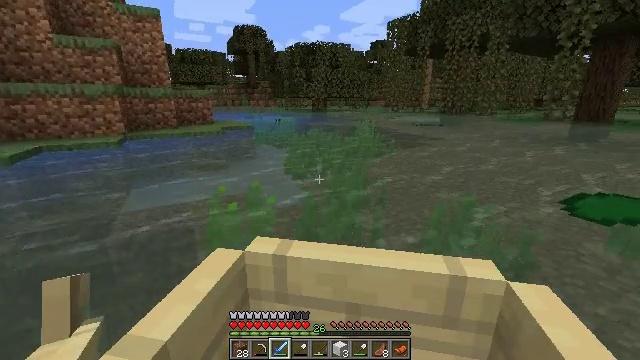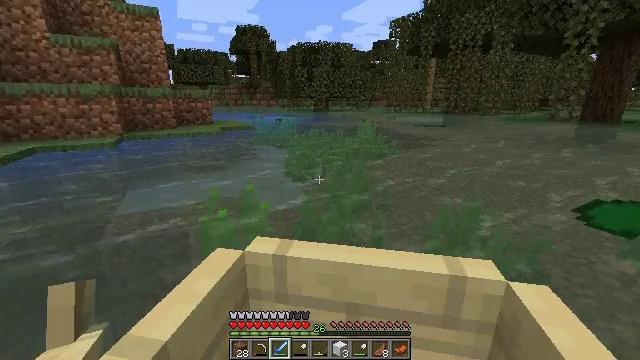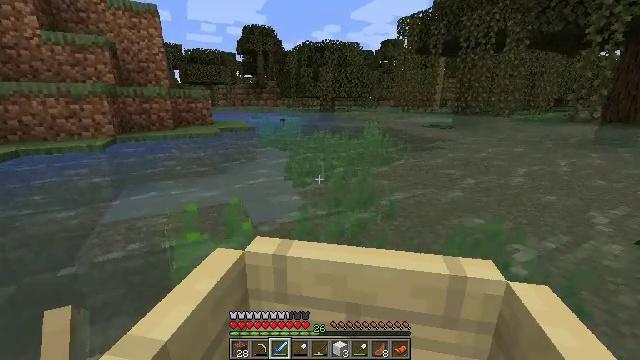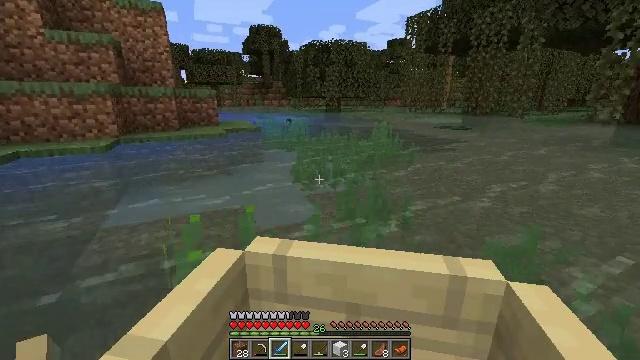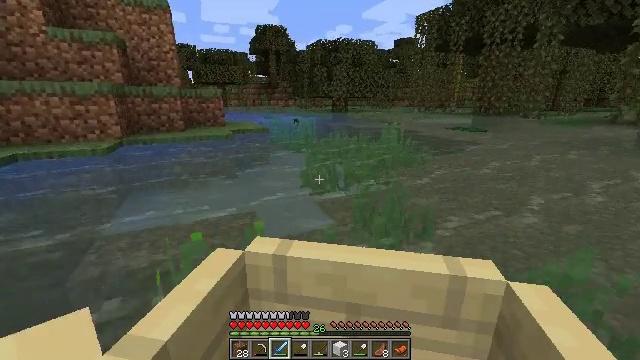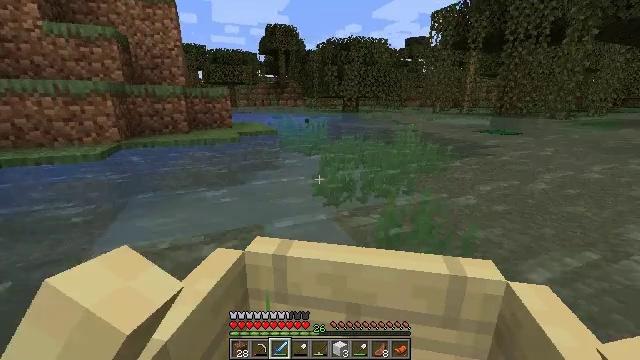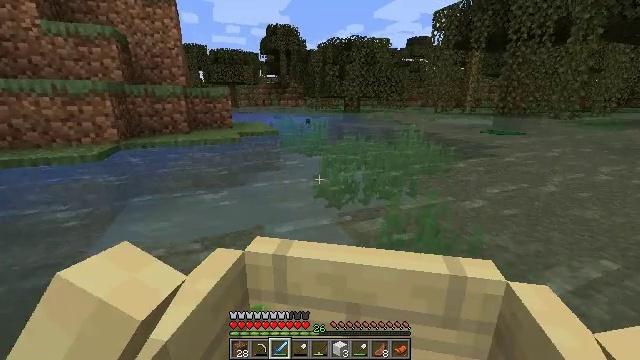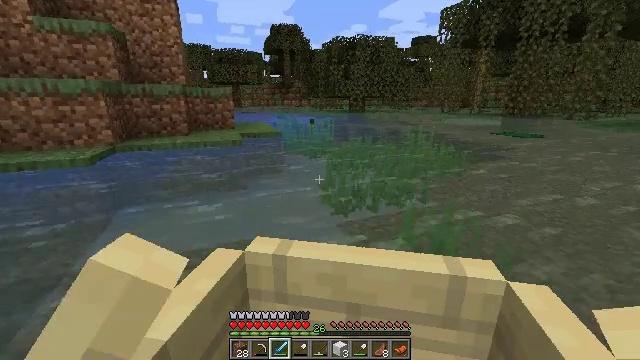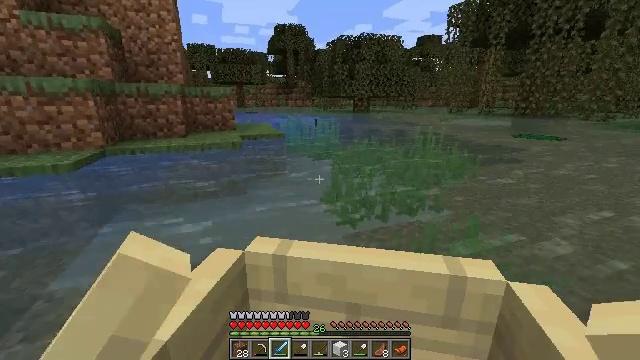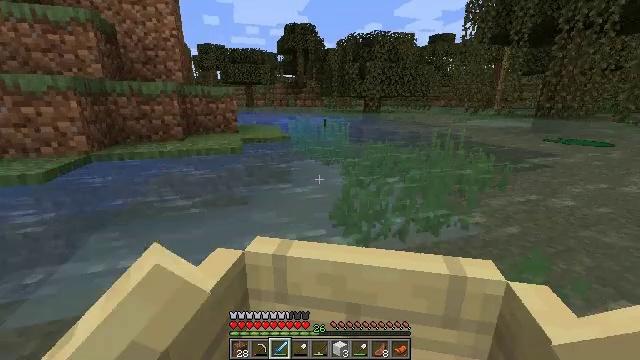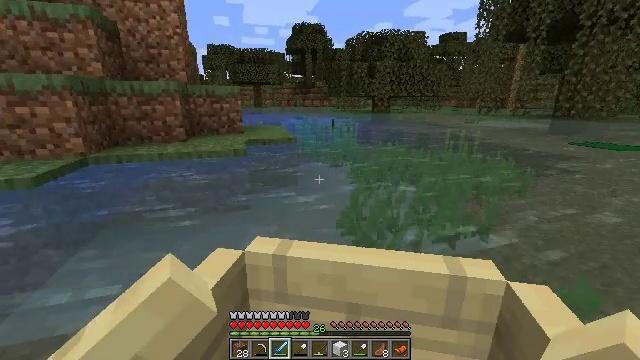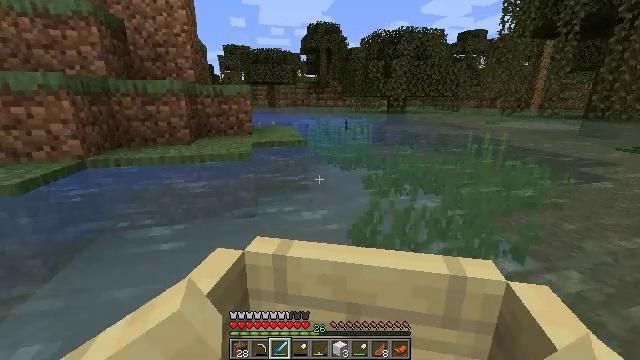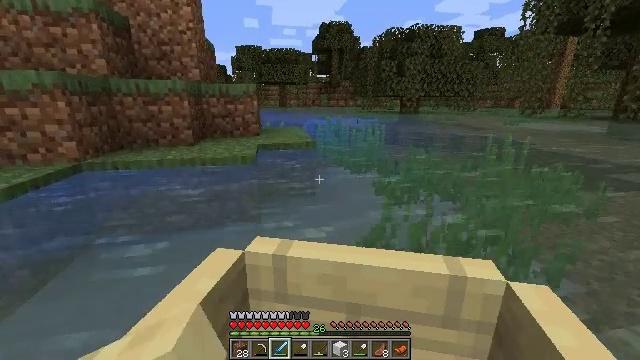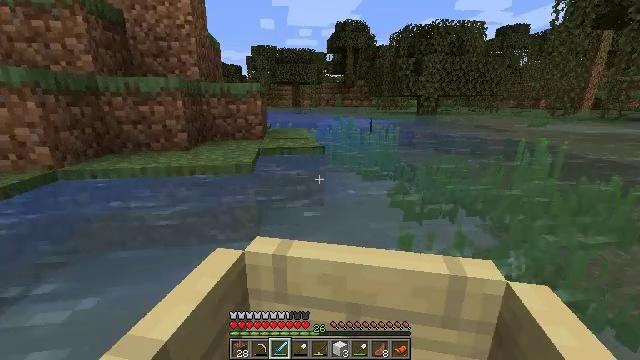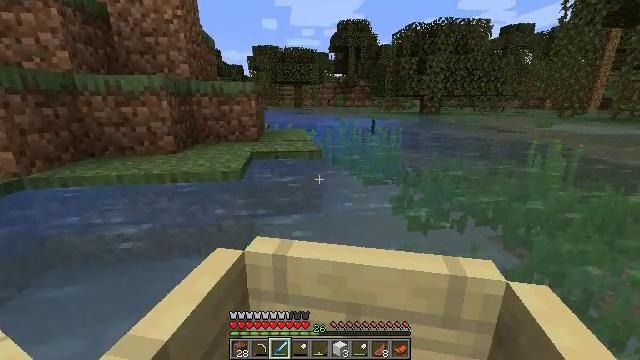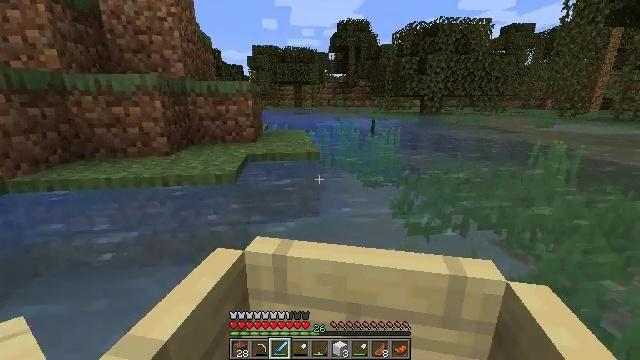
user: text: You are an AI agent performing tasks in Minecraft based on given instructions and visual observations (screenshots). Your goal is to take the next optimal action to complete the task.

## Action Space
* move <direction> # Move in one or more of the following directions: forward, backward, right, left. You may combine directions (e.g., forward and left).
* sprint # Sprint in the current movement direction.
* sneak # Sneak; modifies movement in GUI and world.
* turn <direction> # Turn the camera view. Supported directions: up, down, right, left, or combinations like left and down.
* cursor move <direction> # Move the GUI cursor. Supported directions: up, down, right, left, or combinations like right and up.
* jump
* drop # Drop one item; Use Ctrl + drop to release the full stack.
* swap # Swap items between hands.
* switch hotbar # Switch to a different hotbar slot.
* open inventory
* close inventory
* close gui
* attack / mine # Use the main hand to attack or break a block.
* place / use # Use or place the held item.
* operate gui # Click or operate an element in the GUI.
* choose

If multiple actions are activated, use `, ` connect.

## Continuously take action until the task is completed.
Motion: motion action
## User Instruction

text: Drop a lily pad.
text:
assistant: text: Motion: move forward
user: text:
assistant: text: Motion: move forward
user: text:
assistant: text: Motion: move forward
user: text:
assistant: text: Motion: move forward
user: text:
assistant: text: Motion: move forward
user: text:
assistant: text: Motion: move forward
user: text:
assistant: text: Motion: move forward
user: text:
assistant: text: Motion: move forward and move left
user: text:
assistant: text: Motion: move forward and move left
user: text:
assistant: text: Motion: move forward and move left
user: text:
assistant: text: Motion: move forward
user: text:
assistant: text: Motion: move forward and move right
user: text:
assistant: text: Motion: move forward and move right
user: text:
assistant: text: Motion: move forward and move right
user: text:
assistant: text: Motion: move forward and move right
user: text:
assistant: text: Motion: move forward and move right
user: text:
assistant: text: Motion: move forward and move right
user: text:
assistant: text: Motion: move forward and move right
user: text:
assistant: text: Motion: move forward and move right
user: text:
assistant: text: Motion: move forward
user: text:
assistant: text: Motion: move forward and move left
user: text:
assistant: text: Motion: move forward and move left
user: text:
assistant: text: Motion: move forward and move left
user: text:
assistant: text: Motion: move forward and move left
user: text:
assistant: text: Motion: move forward and move left
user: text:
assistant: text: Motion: move forward and move left
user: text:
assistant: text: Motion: move forward and move left
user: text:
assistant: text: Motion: move forward and move left
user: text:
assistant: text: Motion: move forward and move left
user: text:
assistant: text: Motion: move forward and move left